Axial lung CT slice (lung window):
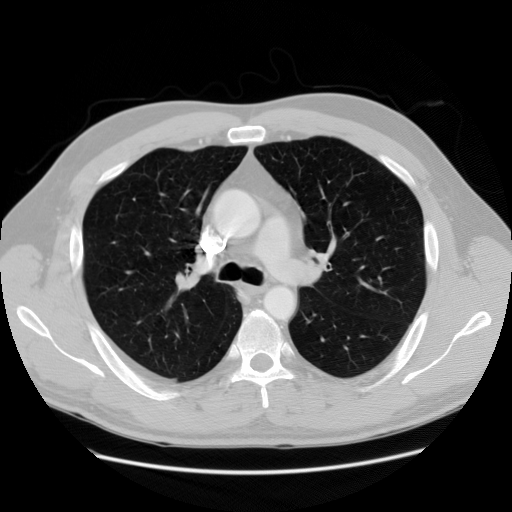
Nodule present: no